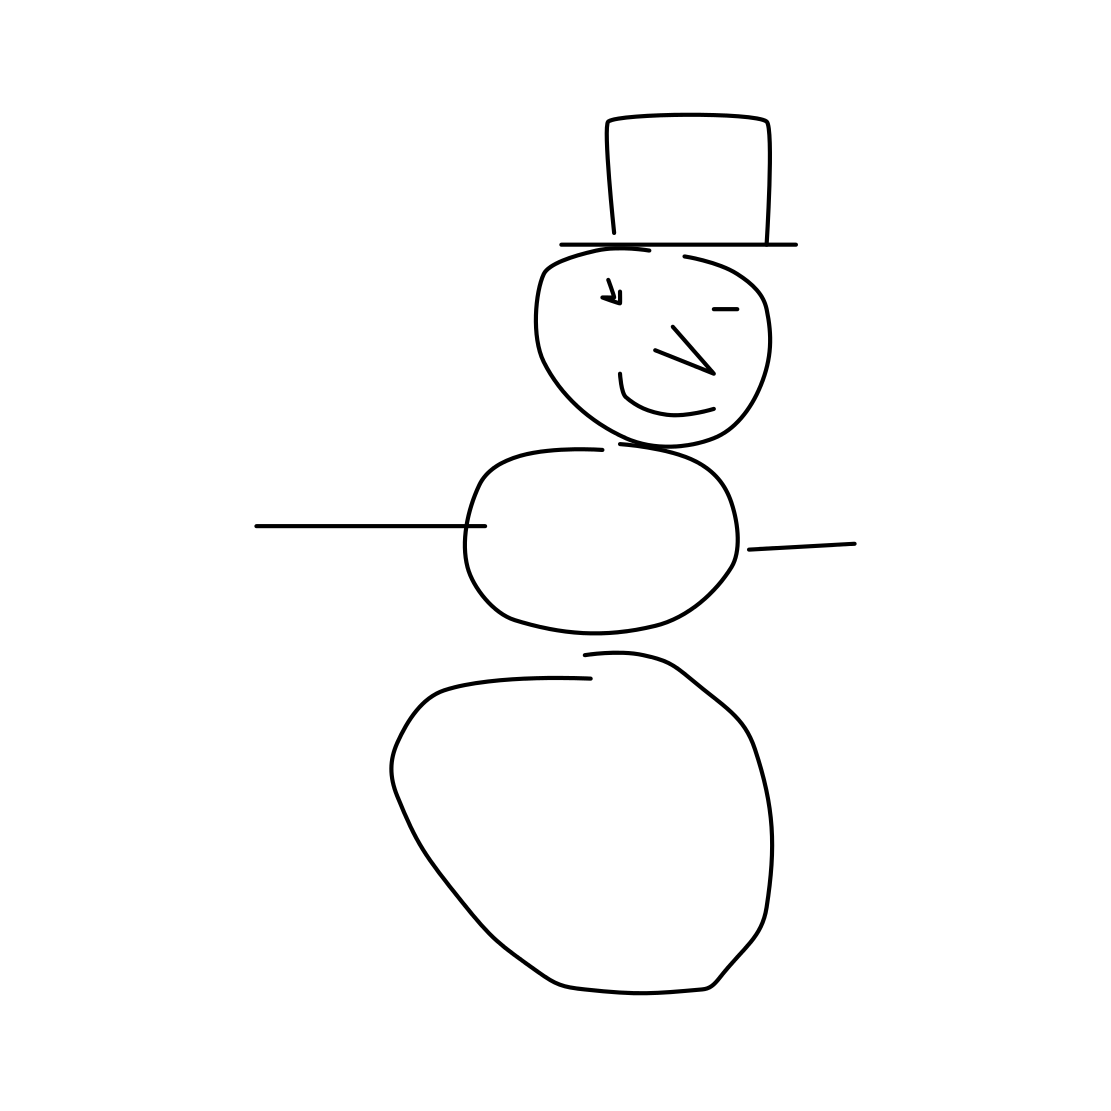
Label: snowman